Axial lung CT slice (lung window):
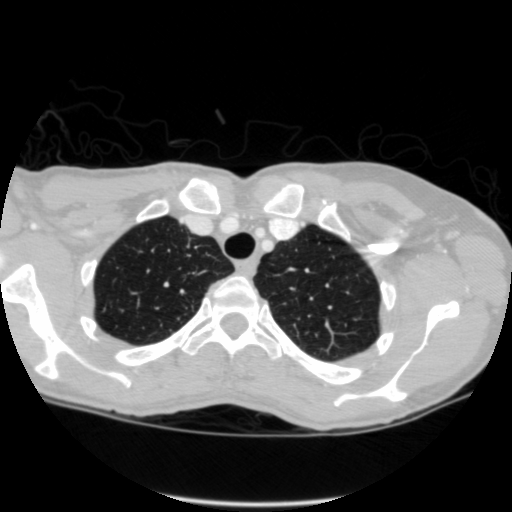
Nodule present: no